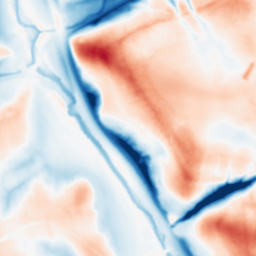
Category: multiscale
Decomposition family: dog_multiscale
Decomposition parameters: sigma_ratio: 1.6
n_scales: 6
base_sigma: 1
Upsampling method: sinc_blackman
Upsampling parameters: scale: 4
kernel_size: 16
Upsampling scale: 4